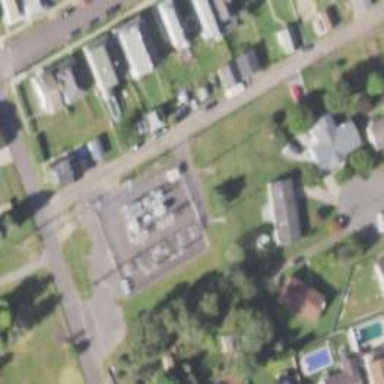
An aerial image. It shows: Outdoor distribution-level power substation enclosed by fence.